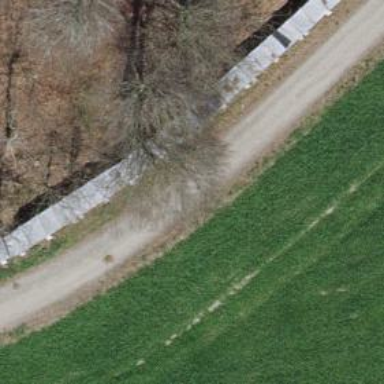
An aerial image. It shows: Gravel track with grade2 quality.